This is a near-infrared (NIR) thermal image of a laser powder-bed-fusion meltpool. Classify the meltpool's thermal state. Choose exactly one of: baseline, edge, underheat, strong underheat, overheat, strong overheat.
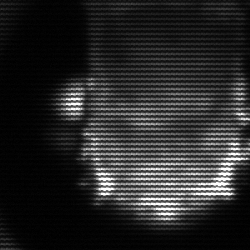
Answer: baseline